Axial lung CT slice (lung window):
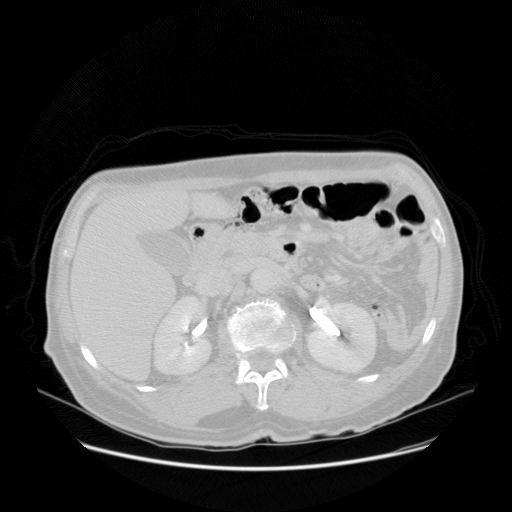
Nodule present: no